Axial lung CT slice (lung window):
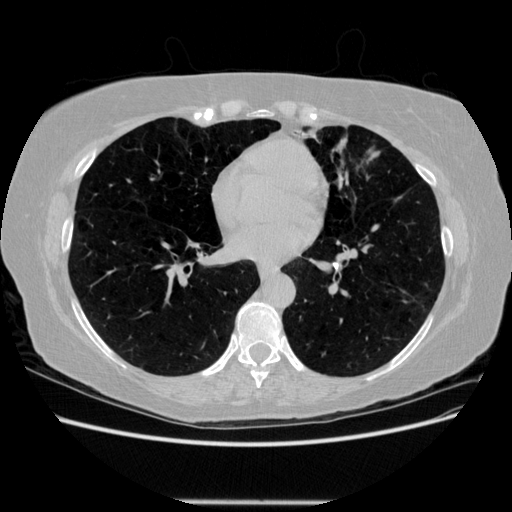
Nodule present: no